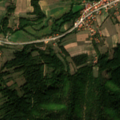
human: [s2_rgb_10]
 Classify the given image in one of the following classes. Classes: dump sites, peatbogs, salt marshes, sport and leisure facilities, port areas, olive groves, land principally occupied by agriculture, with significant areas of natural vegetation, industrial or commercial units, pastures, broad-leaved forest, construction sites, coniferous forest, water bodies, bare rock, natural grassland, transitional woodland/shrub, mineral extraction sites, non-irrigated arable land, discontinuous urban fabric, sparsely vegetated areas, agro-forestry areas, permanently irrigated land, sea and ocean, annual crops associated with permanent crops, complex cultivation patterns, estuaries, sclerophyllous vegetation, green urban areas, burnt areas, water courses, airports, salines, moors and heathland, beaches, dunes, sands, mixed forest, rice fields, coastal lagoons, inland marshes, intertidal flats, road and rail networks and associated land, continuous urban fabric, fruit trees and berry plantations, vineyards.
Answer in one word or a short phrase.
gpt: discontinuous urban fabric, complex cultivation patterns, land principally occupied by agriculture, with significant areas of natural vegetation, broad-leaved forest, transitional woodland/shrub